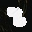
Label: 8